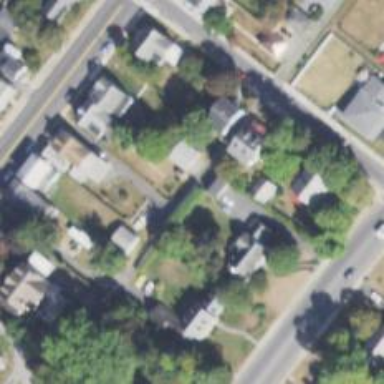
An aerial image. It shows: Alley classified as service road.